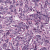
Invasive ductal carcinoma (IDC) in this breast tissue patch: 1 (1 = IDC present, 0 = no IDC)